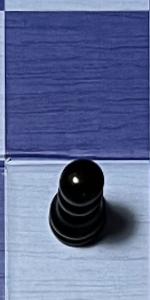
Label: Pawn_Black